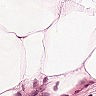
Metastatic tissue present: no